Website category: phone
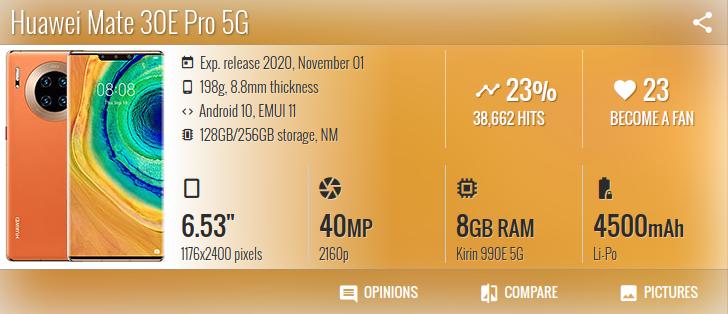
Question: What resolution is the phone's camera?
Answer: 2160p

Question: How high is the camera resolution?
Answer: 2160p

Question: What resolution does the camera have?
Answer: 2160p

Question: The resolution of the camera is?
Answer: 2160p

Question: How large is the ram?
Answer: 8 GB RAM

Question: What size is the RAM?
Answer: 8 GB RAM

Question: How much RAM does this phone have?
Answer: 8 GB RAM

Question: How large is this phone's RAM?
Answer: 8 GB RAM

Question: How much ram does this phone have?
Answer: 8 GB RAM

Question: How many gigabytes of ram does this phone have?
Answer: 8 GB RAM

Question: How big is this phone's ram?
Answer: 8 GB RAM

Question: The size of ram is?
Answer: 8 GB RAM

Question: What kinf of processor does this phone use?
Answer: Kirin 990E 5G

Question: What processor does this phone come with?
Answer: Kirin 990E 5G

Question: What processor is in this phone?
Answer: Kirin 990E 5G

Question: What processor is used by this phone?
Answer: Kirin 990E 5G

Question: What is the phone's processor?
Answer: Kirin 990E 5G

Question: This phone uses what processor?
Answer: Kirin 990E 5G

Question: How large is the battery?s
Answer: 4500 mAh

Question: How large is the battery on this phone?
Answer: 4500 mAh

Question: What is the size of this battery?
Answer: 4500 mAh

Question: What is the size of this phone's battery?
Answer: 4500 mAh

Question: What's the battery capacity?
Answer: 4500 mAh

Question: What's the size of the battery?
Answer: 4500 mAh

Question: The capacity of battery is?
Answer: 4500 mAh